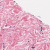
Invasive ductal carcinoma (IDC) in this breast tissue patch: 0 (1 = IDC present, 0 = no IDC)